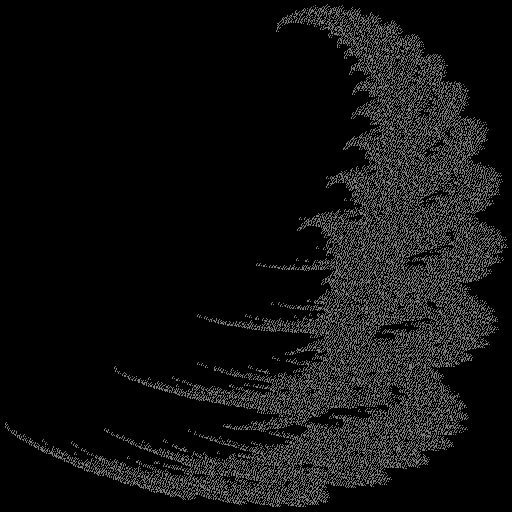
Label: snowdrift